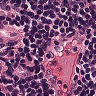
Metastatic tissue present: no